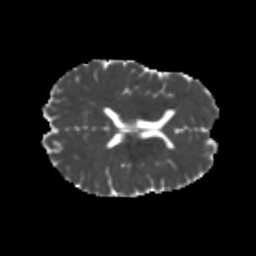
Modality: MD
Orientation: axial
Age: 24
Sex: male
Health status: healthy
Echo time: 0.074 s